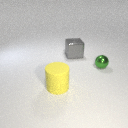
large yellow rubber cylinder in front of small green metal sphere